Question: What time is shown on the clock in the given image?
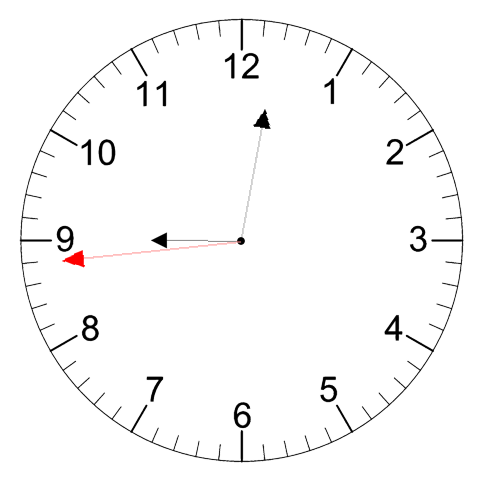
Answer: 09:01:44